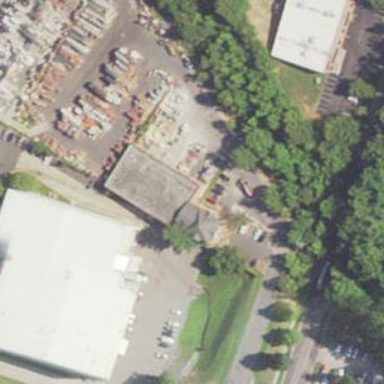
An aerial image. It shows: Industrial building with trade shop.